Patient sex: F
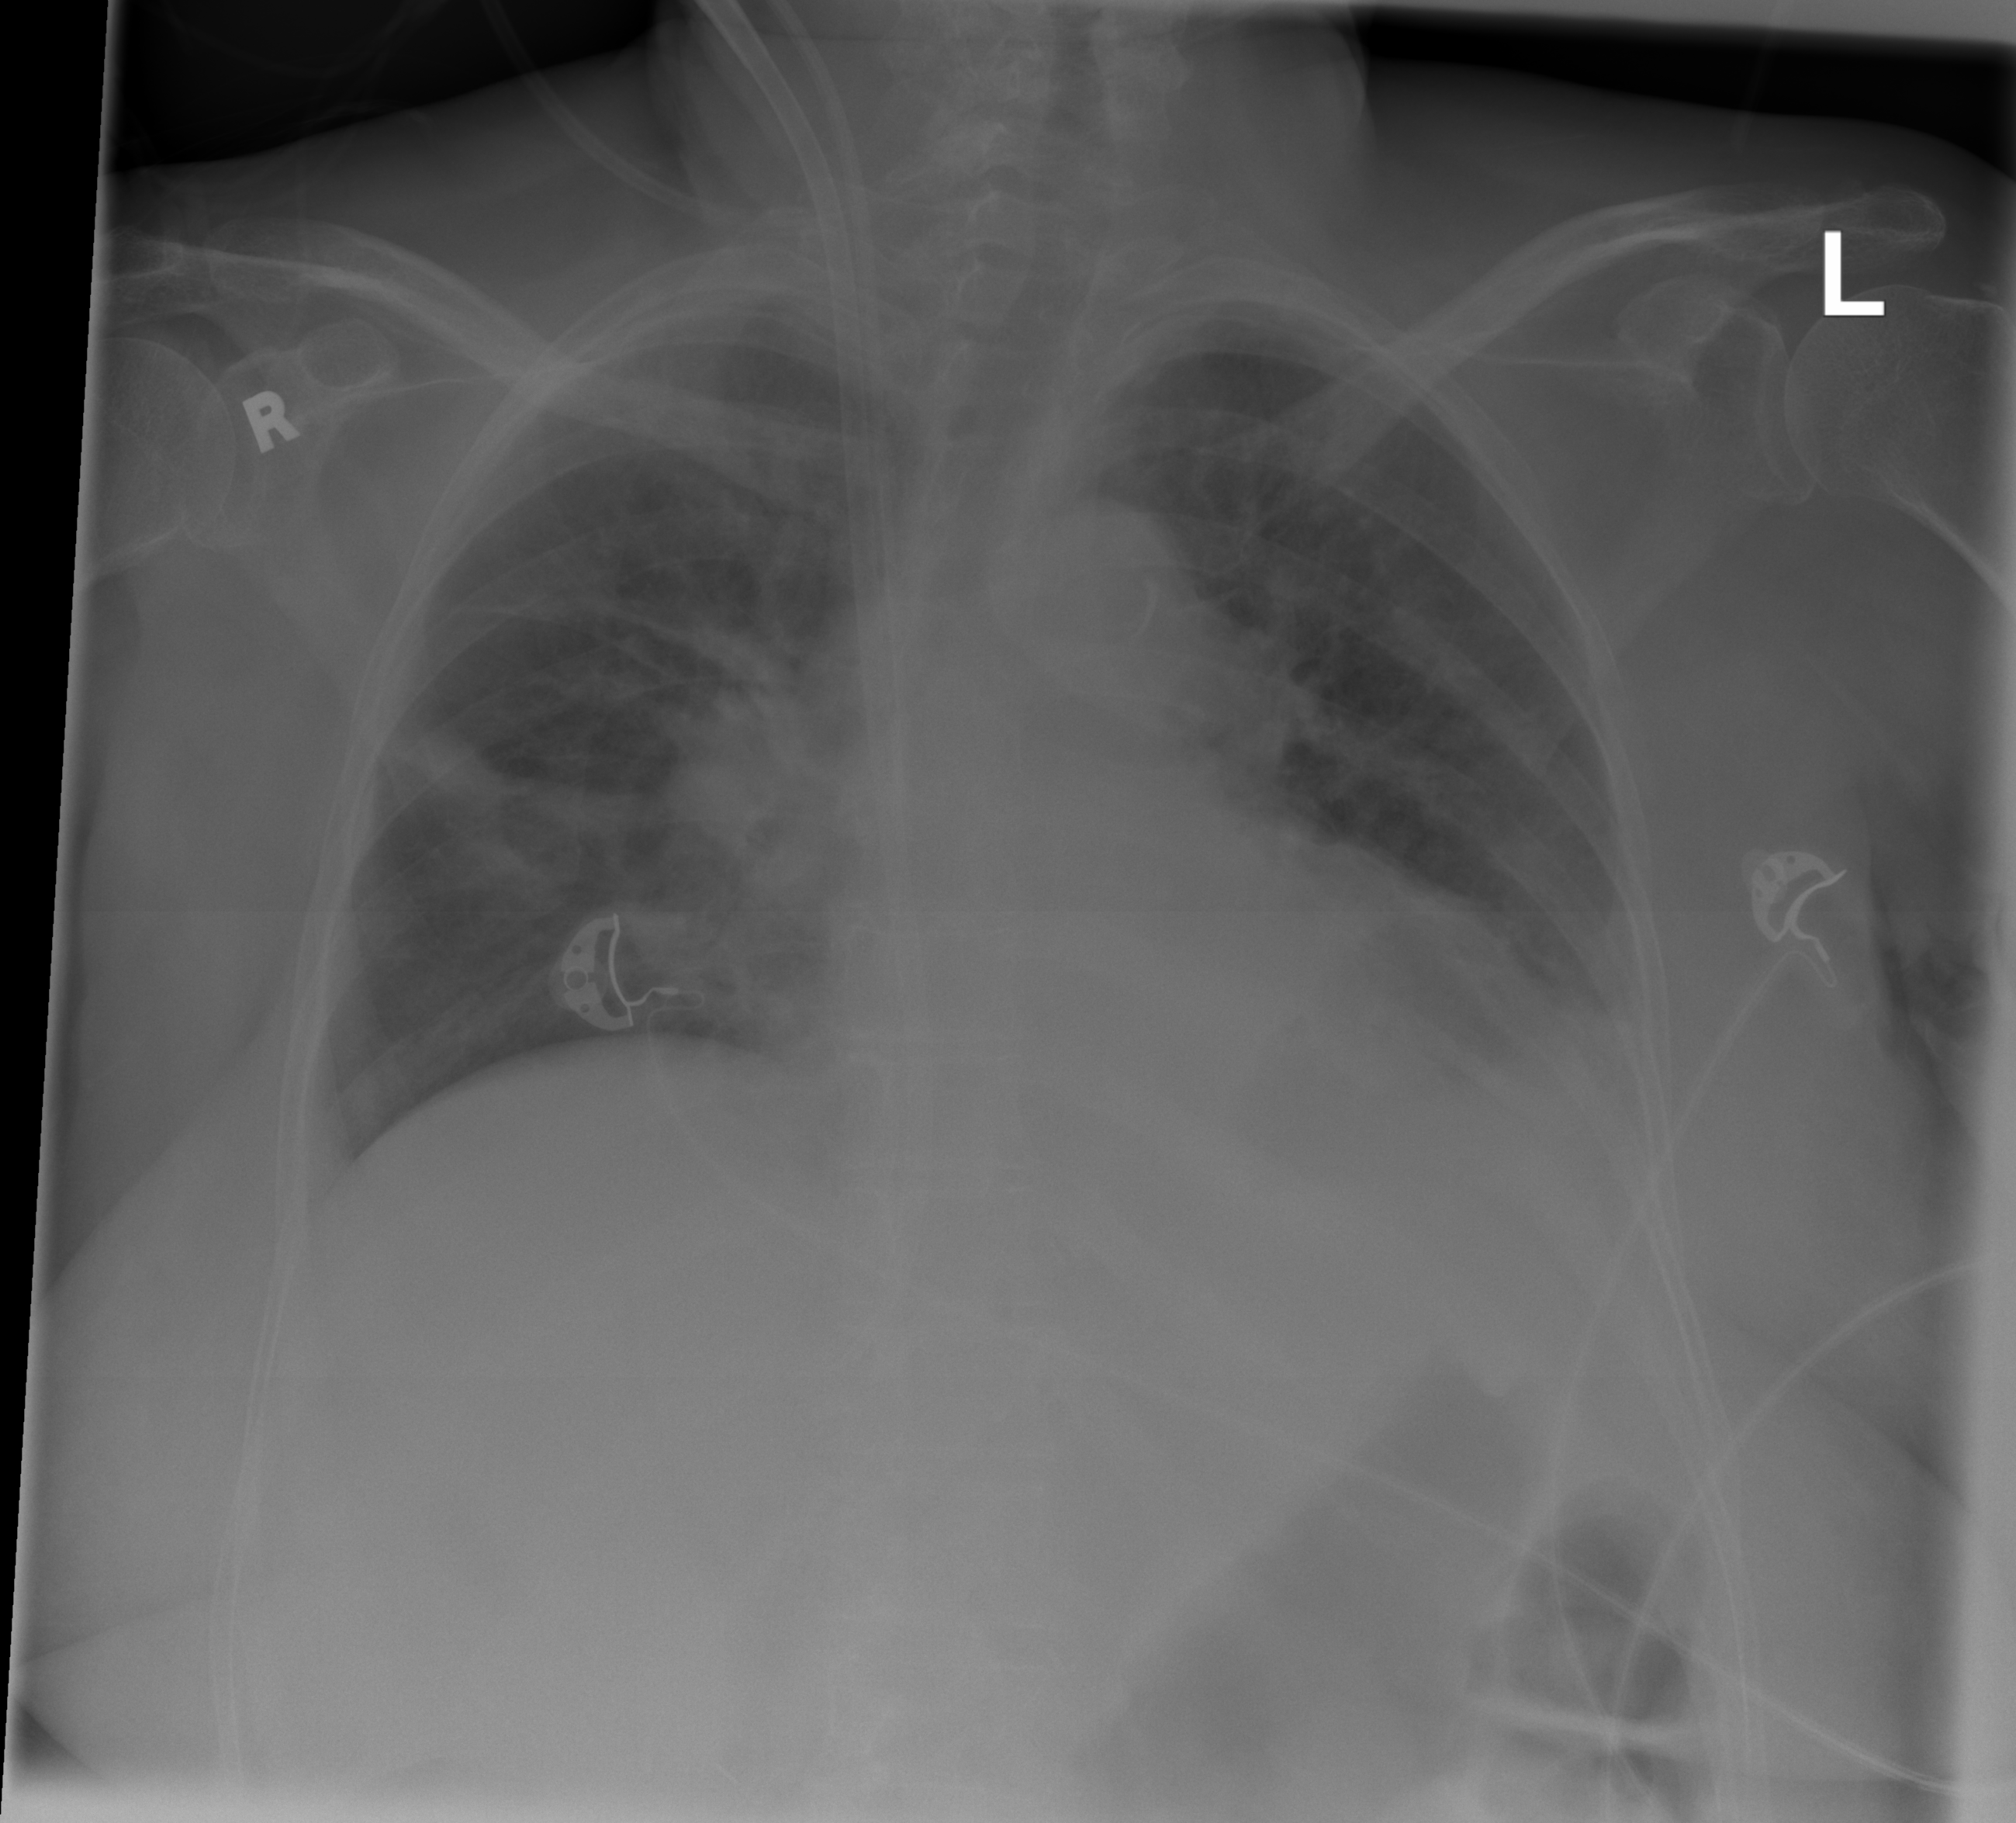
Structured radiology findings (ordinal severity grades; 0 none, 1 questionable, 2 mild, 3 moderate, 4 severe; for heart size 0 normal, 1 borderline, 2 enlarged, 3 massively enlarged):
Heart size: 2
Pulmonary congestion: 0
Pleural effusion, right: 0
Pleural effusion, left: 2
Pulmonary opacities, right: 0
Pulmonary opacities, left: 0
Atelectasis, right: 2
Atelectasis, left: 0